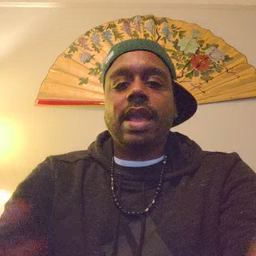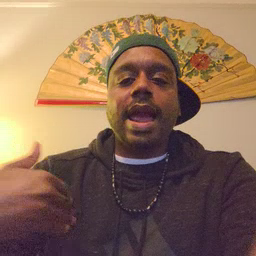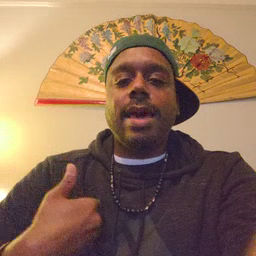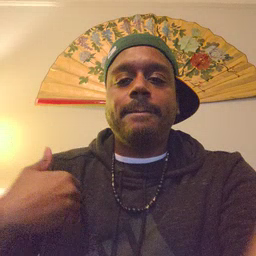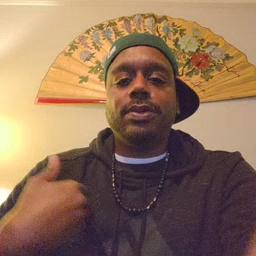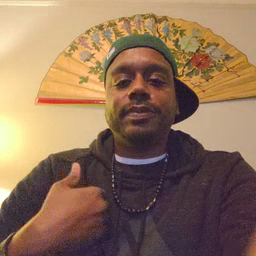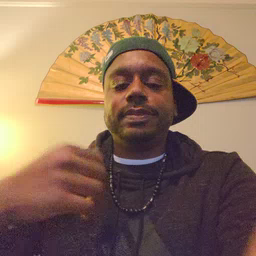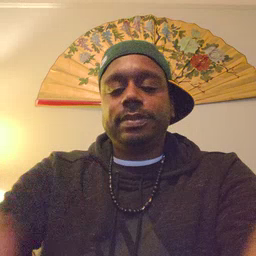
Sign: animal